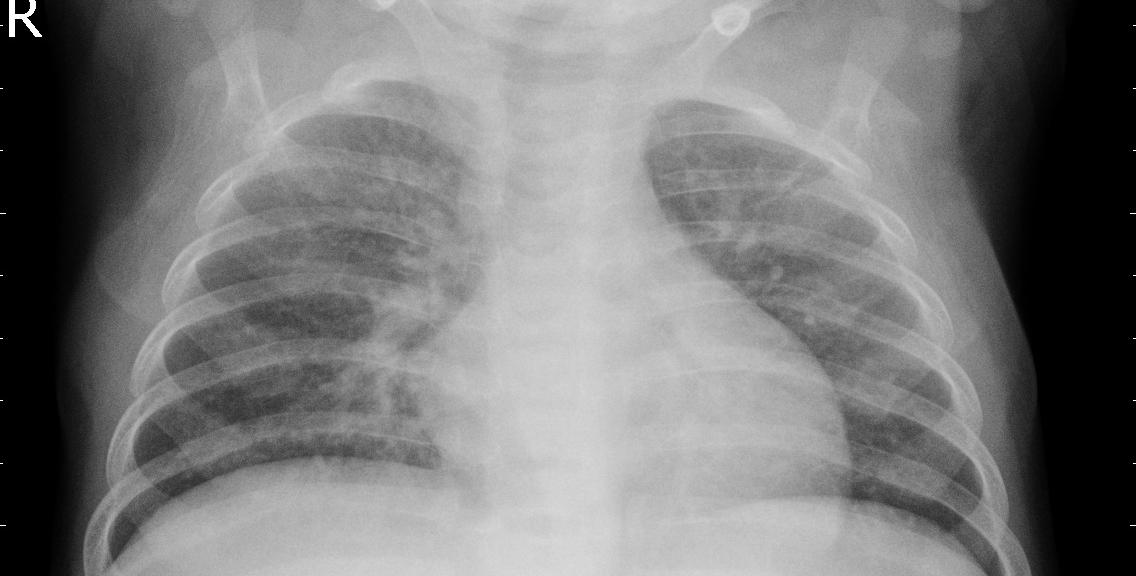
Diagnosis: PNEUMONIA